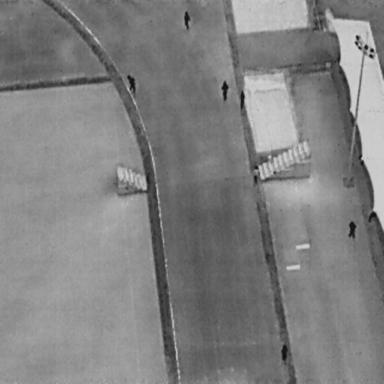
There are six People in the infrared image.